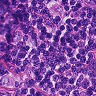
Metastatic tissue present: yes